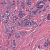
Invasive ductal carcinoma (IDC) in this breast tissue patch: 1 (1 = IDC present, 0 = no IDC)